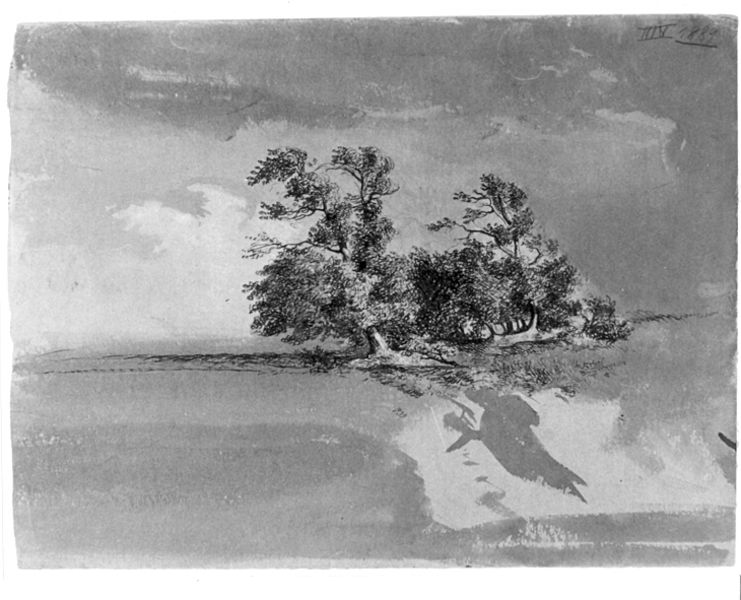
Titel: Baumgruppe unter Gewitterhimmel
Künstler: Emil Lugo
Standort: Karlsruhe
Institution: Staatliche Kunsthalle Karlsruhe
Schlagwörter: baum, blätter, dunkel, gemälde, gewitter, himmel, laub, meer, schatten, wasser, weiß, wolken, aquarell, baumstämme, bäume, impressionismus, landschaft, sand, see, ufer, äste, grau, licht, schwarz, skizze, zeichnung, ausblick, gras, wiese, flächig, barock, mensch, signatur, spiegel, ast, baumstamm, einsamkeit, feld, horizont, natur, spiegelung, stamm, strauch, wind, zweige, busch, büsche, einsam, gebüsch, sträucher, insel, realismus, blatt, pflanze, gebeugt, traurig, strand, ecke, naturalismus, studie, acker, datierung, grafik, nebel, monochrom, idylle, signiert, fluß, sturm, unwetter, wehen, wetter, reflexe, datum, menschenleer, bucht, oase, laviert, tusche, windig, druck, schwarz weiss, radierung, stich, aquatinta, landzunge, baumgruppe, rain, wegrand, kupferstich, abzug, gezeichnet, bau, zeichung, aquarel, wolkenspiel, eiland, datiert, ätzung, geweht, 19. jahrhundert, 1881, 1889